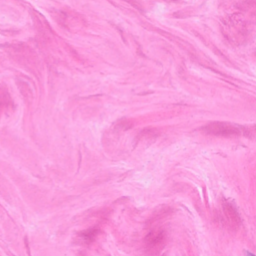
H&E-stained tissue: Breast